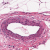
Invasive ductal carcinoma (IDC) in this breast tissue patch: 0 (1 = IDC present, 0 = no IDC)